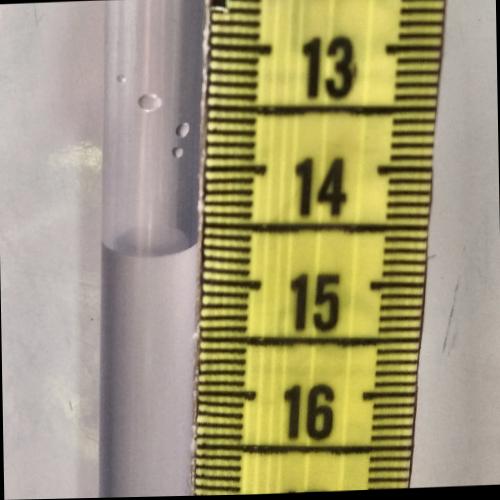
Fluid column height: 14.7 cm